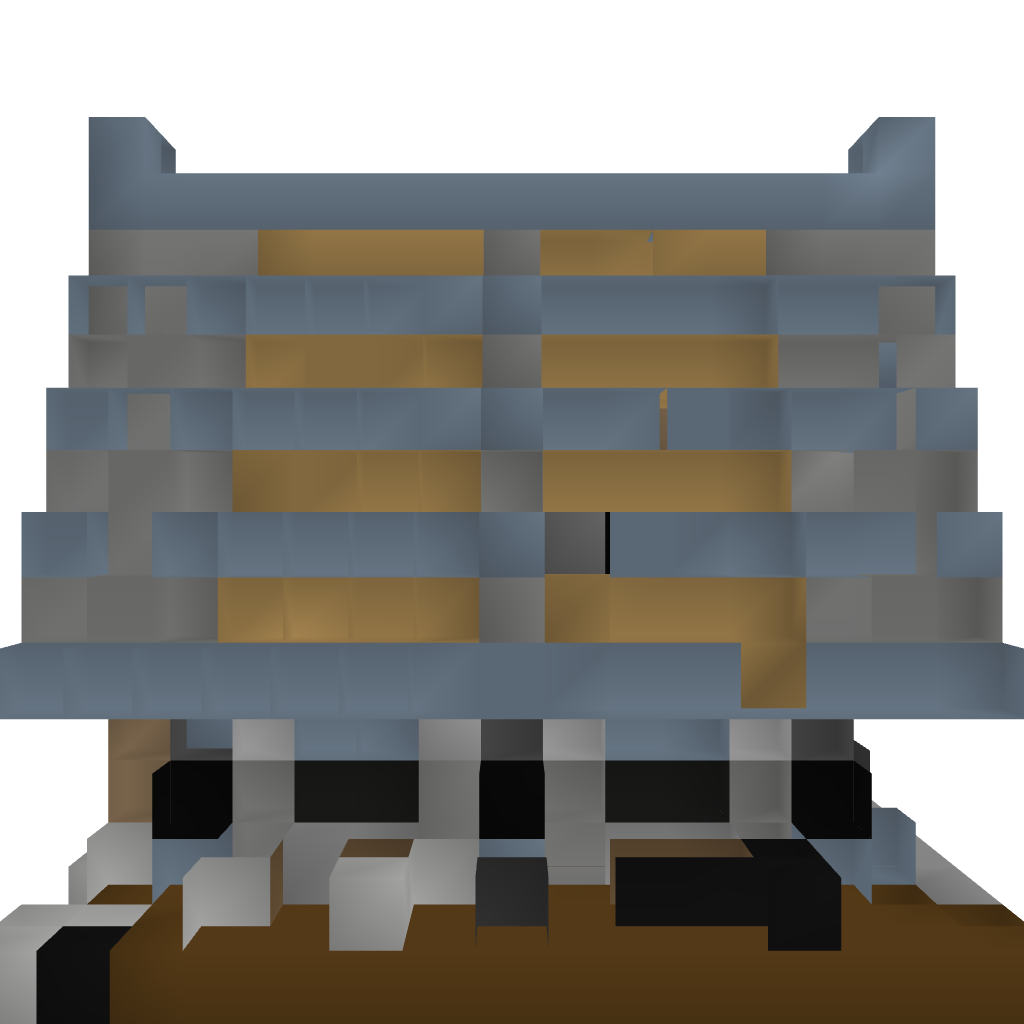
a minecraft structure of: My Little Survival Adventure